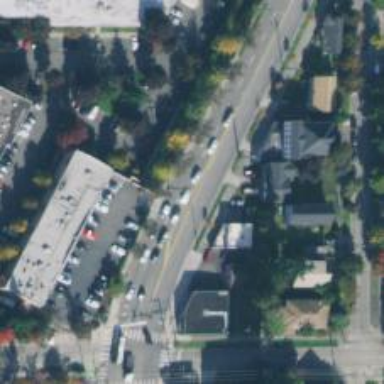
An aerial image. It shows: Secondary road with separate sidewalk.